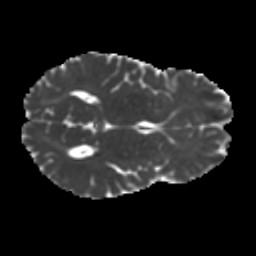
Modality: MD
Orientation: axial
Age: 36
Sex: male
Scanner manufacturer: ge
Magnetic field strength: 3 T
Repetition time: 7.8 s
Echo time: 0.0618 s